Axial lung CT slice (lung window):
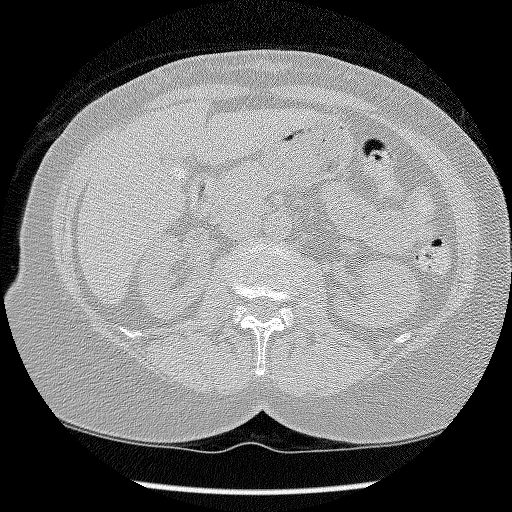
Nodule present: no